Question: 1. When programming in Java is it always necessary to code according to the DAO architecture? If so what are advantages of using it?
2. I'm doing a project which has a class diagram like below. what are the disadvantages of this?

Entity Class:
'''
private void fillSONumber() {
try {
ZnAlSalesOrder o = new ZnAlSalesOrder();
ArrayList a = o.getPendingSalesOrderIDs();
for (int i = 0; i < a.size(); i++) {
cmbSoNo.addItem(a.get(i));
}
o.close();
} catch (Terminated ex) {
}
}
'''
EntityTable Class Example:
'''
public ResultSet select(String fields, String selection) {
db = new Database();
db.select("SELECT " + fields + " FROM " + name + " WHERE " + selection);
return rs = db.rs;
}
'''
and the database class do the connection establishment and destroying.
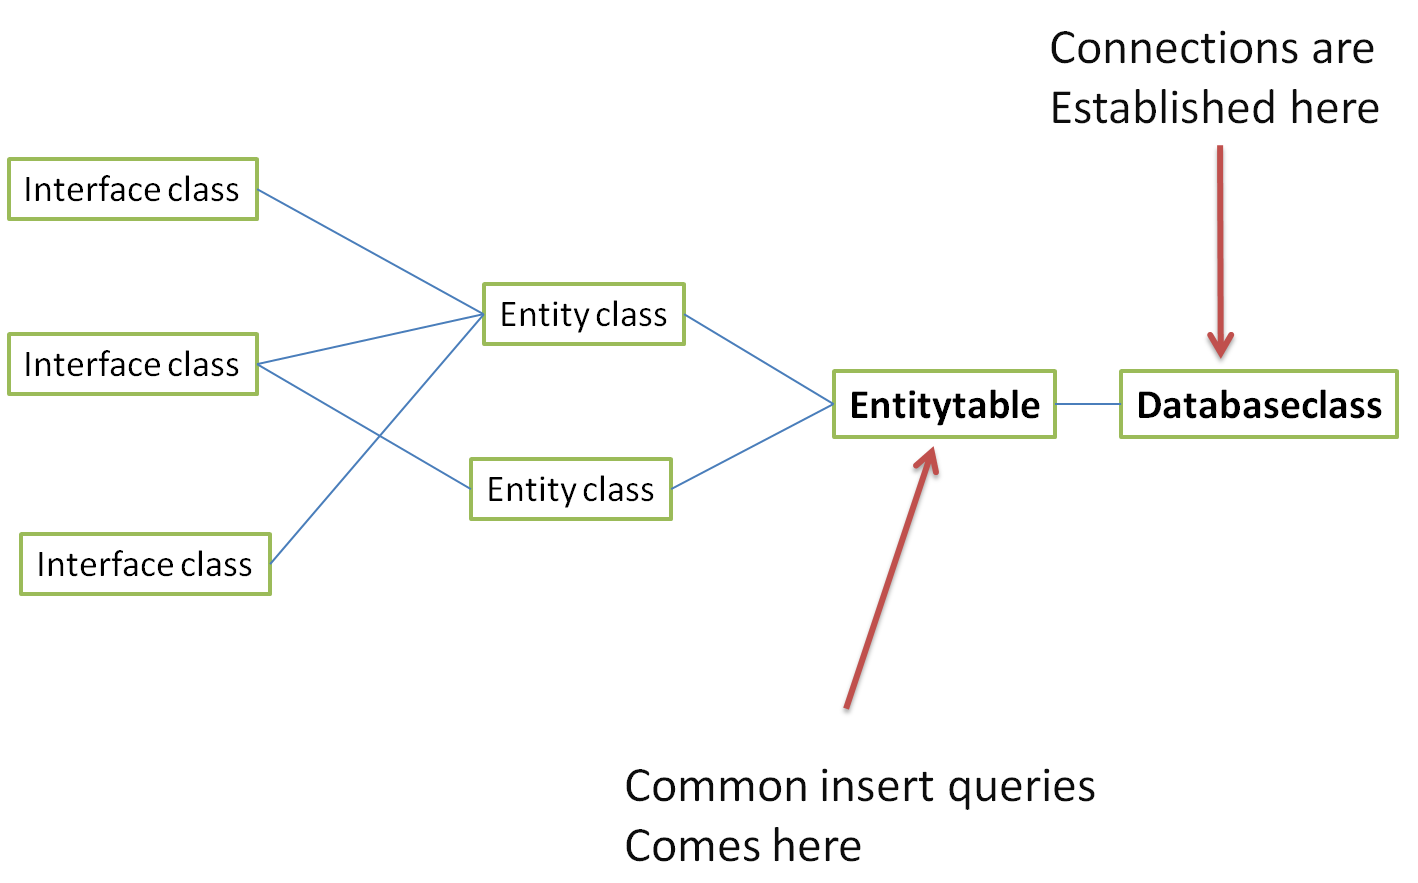
Answer: The purpose of a DAO pattern is to separate what data you are trying to access from how it is stored.
For example, you could create a DAO that specifies a number of methods that you then implement against MySQL. If you ever decide you need to move to MSSQL or Oracle, you only need to change the implementation, not the interface that could be used in a number of different places in your code.
It is not necessary to do this, but it can be a good idea to make future changes easier and keep your code decoupled.
As for your design, the basic layout is fine, but I would recommend against a generic select method like you have. You are basically just creating another layer of abstraction where something could go wrong without any extra benefit.
It will work well for simple queries, but if you need to do any joins, you will quickly end up with a large mess of methods for different join types.
It is better to just write your SQL for each type of data you need to access and create a method that returns the type of data you want. This reduces your coupling and allows you to change your implementation if needed.